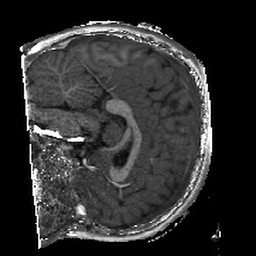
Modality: T1w
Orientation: sagittal
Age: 7
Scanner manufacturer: siemens
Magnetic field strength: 3 T
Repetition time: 2.4 s
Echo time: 0.00224 s